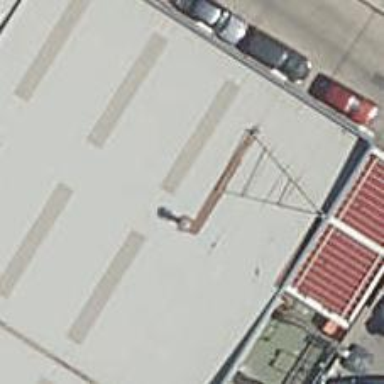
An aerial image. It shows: Restaurant.